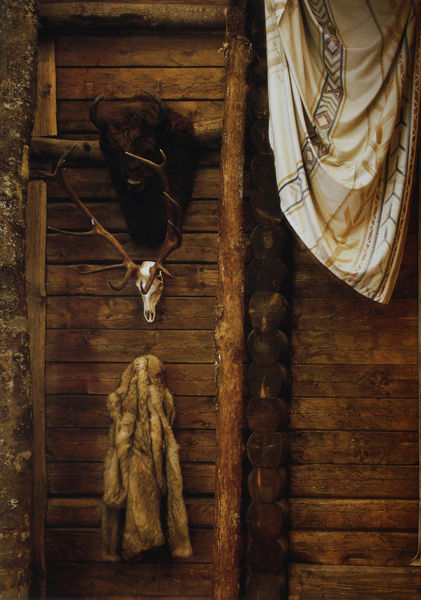
Titel: Hundinghütte, "Requisiten" an der Wand zum Inneren Gemach
Künstler: Georg Dollmann
Standort: Graswangtal
Institution: Schloss Linderhof
Schlagwörter: gemälde, kopf, schatten, umhang, weiß, baumstämme, gelb, ocker, braun, holz, schwarz, tuch, beige, muster, jacke, wand, falten, pelz, stein, horn, innenraum, vorhang, einsamkeit, stamm, hütte, gold, interieur, mantel, realismus, stoff, decke, genre, stilleben, stillleben, fell, naturalismus, berge, mauer, rind, latten, amerika, stämme, detail, halstuch, draperie, streifen, balken, bretter, fotorealistisch, foto, fotografie, schild, haken, hängen, pfahl, pelzjacke, jagd, fragment, wandschmuck, skelett, fuchs, pelzmantel, hirsch, jäger, reh, holzhütte, garderobe, jagt, hörner, holzwand, interrieur, geweih, bulle, illusion, holzhaus, installation, blockhaus, trompe l'eil, trophäe, lacken, holzbretter, hirschgeweih, büffel, bretterwand, blockhütte, bison, illustion, jagdtrophäe, ausgestopft, holzstamm, siebenender, geweiß, hölzer balken, wisent, flatenwurf, buson, tierverwertung